【题型】选择题　【知识点】平面几何　【难度】easy
如图, 在 $\triangle ABC$ 中, $\angle ACB = 90^\circ$, 点 $D$ 为 $AB$ 边的中点, 连接 $CD$, 若 $BC = 4$, $CD = 3$, 则 $\sin \angle DCB$ 的值为( )

A. $\frac{2}{3}$
B. $\frac{\sqrt{5}}{2}$
C. $\frac{2\sqrt{5}}{5}$
D. $\frac{\sqrt{5}}{3}$
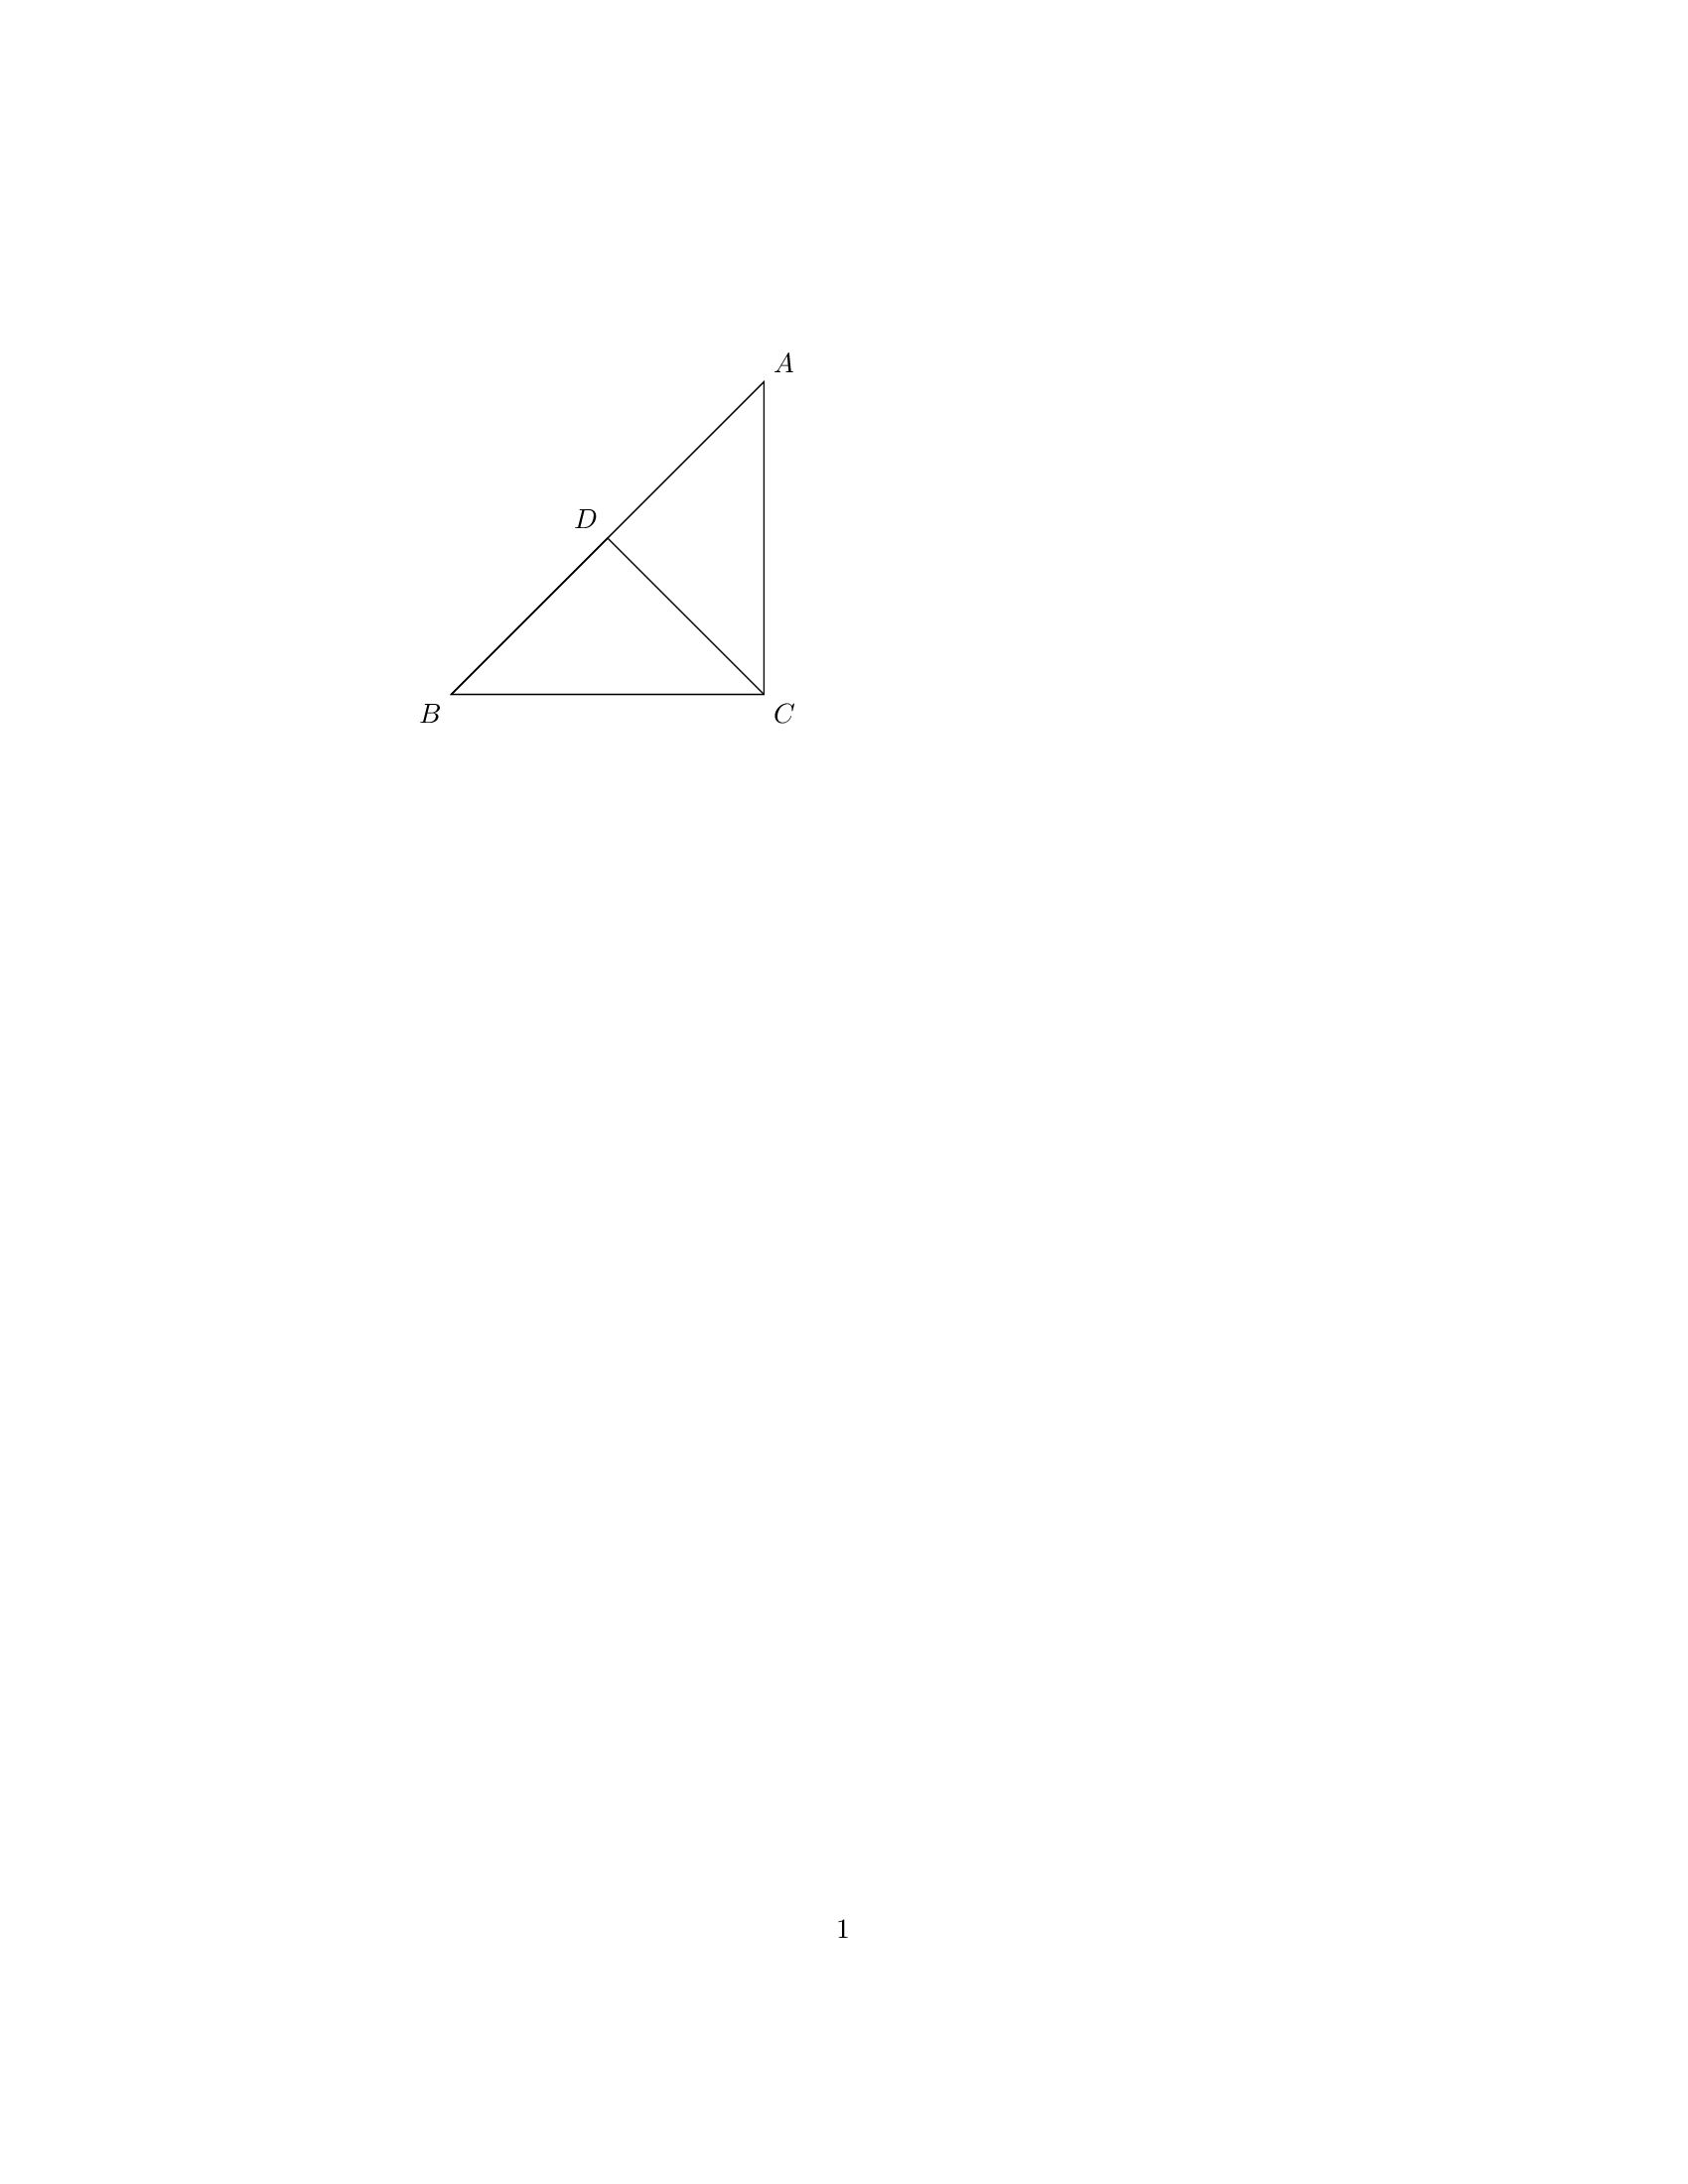
【解答】
【答案】$\boldsymbol{D}$

【分析】根据直角三角形斜边中线等于斜边一半求出$AB$，再根据三角函数的意义，可求出答案。

【解析】解：$\because$在$\triangle ABC$中，$\angle ACB=90^\circ$，点$D$为$AB$边的中点，

$\therefore AD=BD=CD=\dfrac{1}{2}AB$，

$\therefore \angle DCB = \angle B$，

又$\because CD=3$，

$\therefore AB=6$，

$AC = \sqrt{AB^2 - BC^2} = \sqrt{6^2 - 4^2} = 2\sqrt{5}$，

$\therefore \sin\angle DCB = \sin B = \dfrac{AC}{AB} = \dfrac{2\sqrt{5}}{6} = \dfrac{\sqrt{5}}{3}$，

故选：$\boldsymbol{D}$。

【点睛】本题考查直角三角形的性质和三角函数，理解直角三角形的边角关系是得出正确答案的前提。